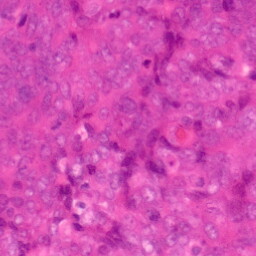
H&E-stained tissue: Colon